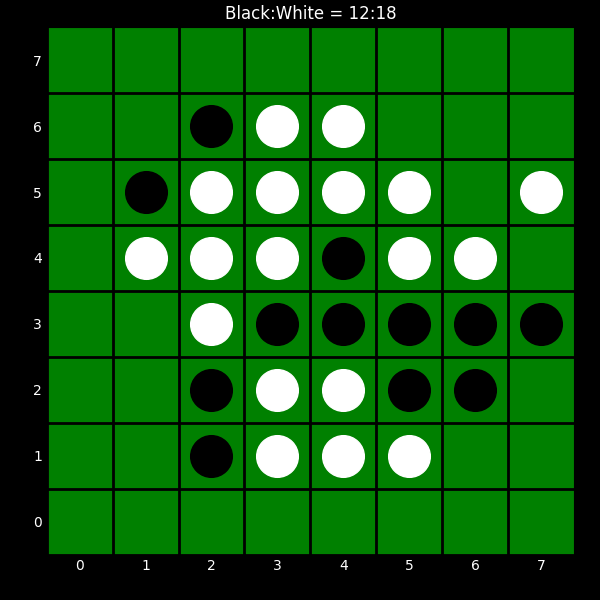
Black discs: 12
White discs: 18